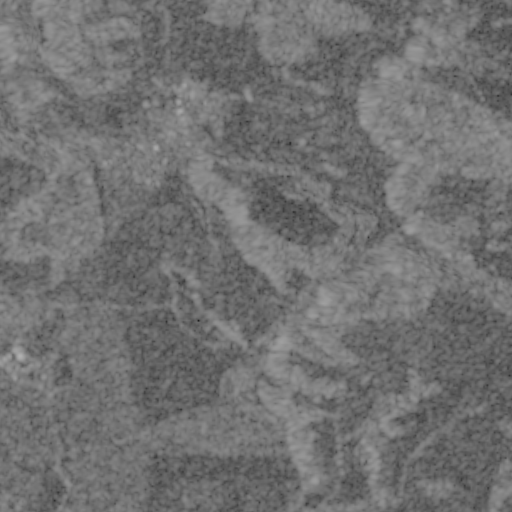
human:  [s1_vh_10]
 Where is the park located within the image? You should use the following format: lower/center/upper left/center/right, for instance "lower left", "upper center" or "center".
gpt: The park is located in the upper left of the image.
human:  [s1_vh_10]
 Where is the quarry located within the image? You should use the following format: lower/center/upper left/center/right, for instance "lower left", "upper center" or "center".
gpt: The quarry is located in the left of the image.
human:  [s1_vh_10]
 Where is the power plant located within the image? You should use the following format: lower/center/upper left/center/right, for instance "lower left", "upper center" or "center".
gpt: There is no power plant in the image.

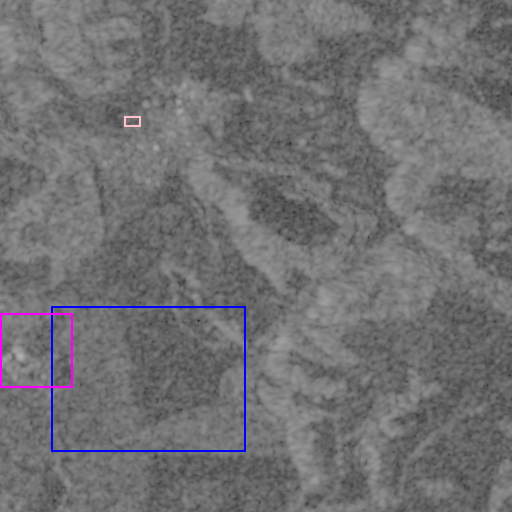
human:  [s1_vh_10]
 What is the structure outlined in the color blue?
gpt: The structure outlined in blue is a crop field.
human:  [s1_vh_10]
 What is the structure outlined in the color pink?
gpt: The structure outlined in pink is a park.
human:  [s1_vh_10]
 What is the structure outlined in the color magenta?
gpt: The structure outlined in magenta is a quarry.
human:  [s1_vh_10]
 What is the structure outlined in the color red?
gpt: There is no red outline.